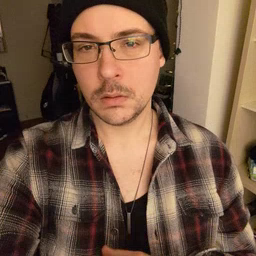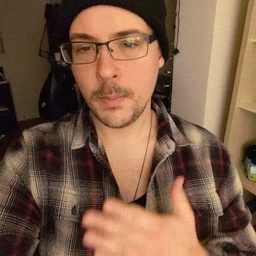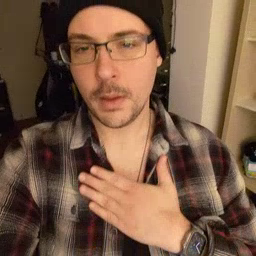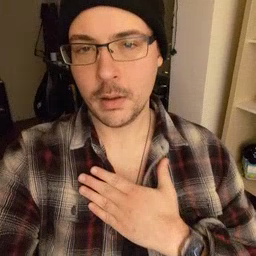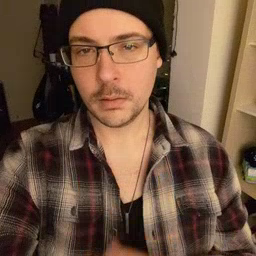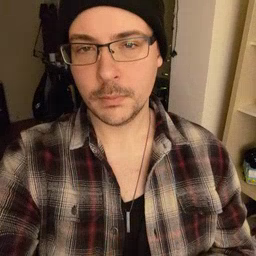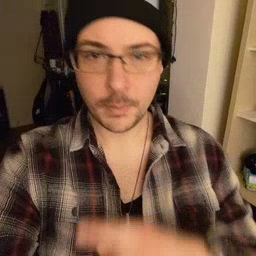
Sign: minemy